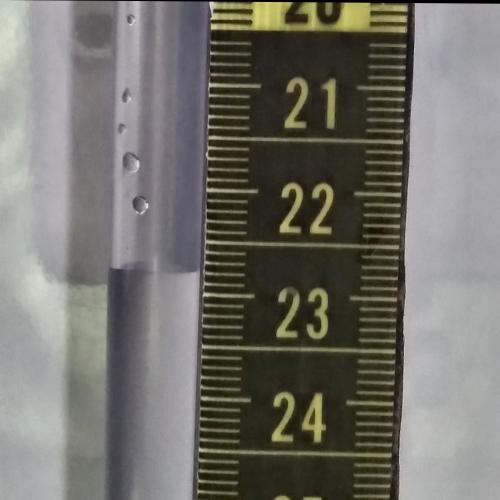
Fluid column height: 22.8 cm